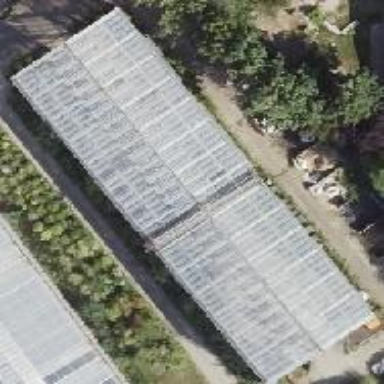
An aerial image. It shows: Greenhouse.